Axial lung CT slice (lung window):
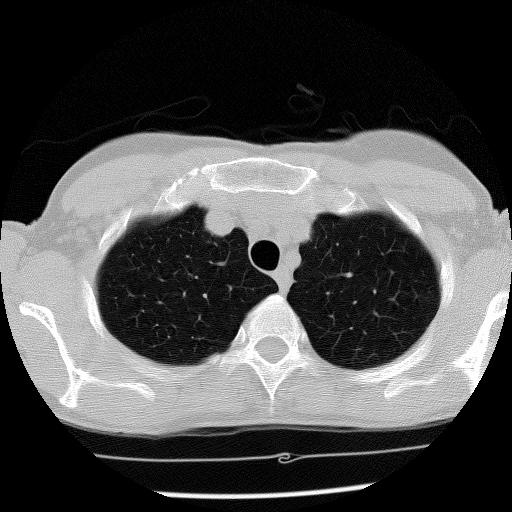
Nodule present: no